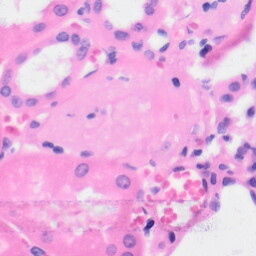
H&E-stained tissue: Kidney